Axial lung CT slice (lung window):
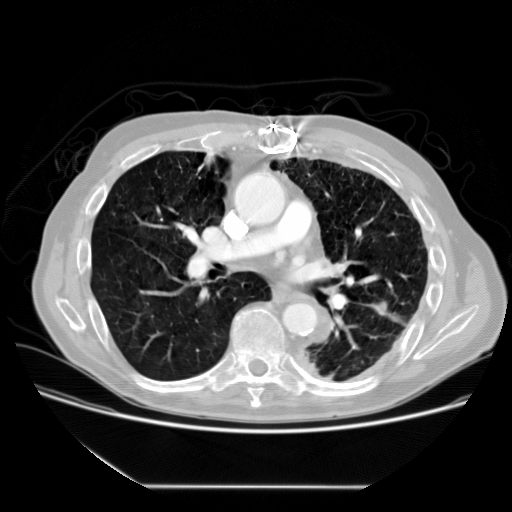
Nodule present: no